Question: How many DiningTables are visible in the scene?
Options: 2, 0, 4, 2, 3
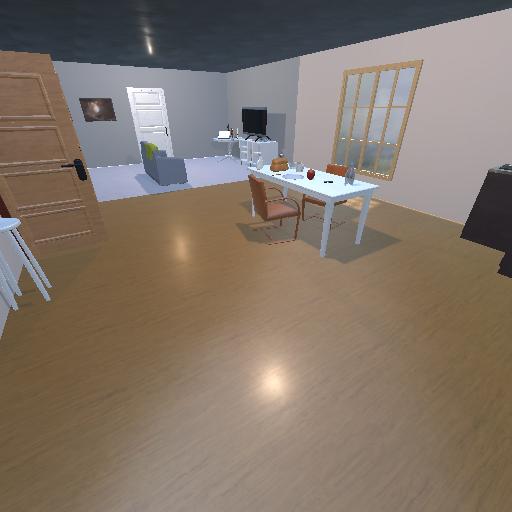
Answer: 2